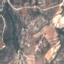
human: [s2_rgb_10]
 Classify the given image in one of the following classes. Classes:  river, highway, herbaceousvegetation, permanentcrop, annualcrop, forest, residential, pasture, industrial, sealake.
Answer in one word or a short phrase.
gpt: HerbaceousVegetation